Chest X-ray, PA view. Patient: 58 years old, sex F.
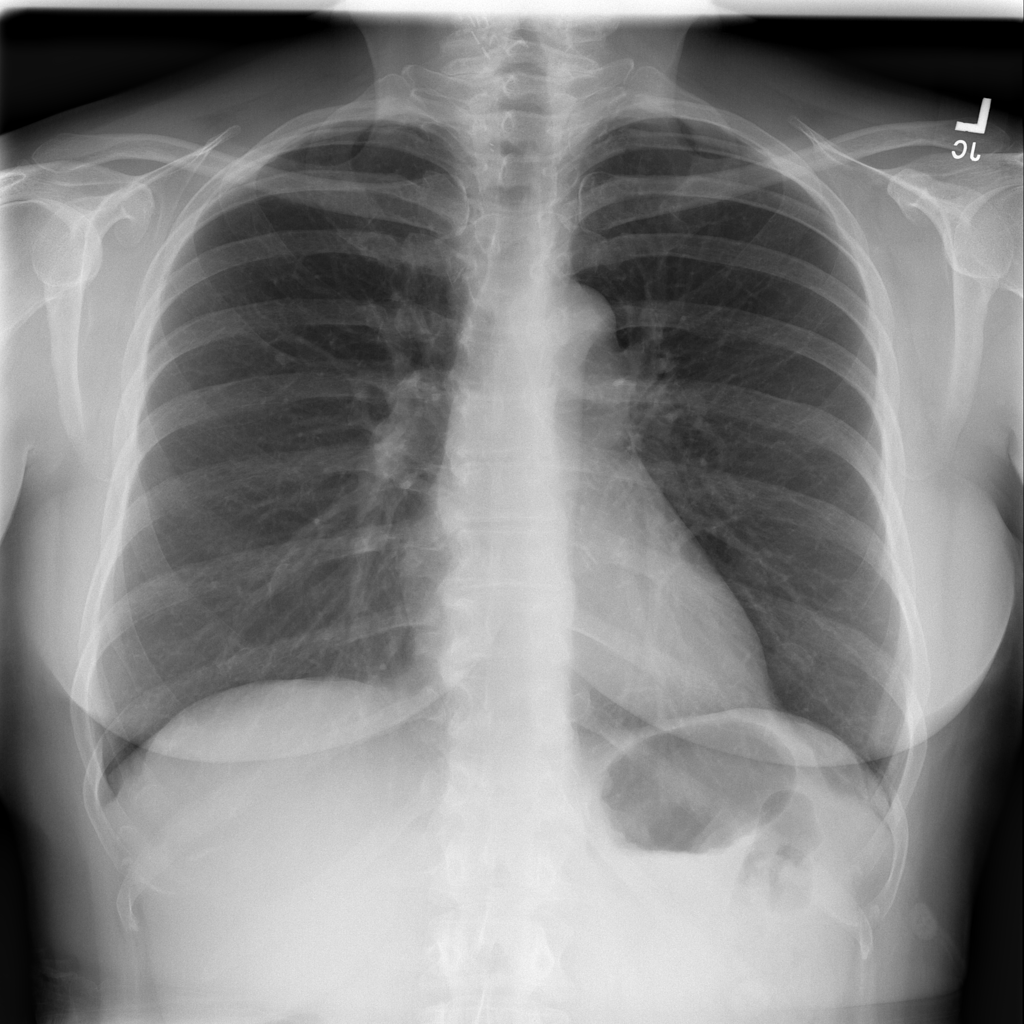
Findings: No Finding